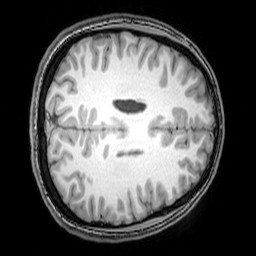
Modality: T1w
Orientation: axial
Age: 24
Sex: male
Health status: healthy
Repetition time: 0.081 s
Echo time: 0.037 s